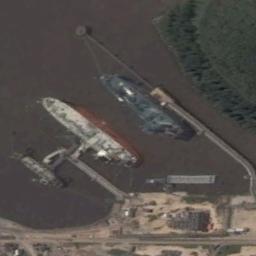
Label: ship